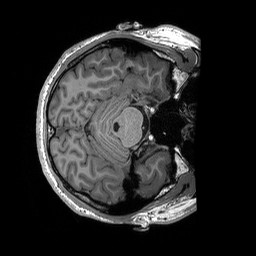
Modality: T1w
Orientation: axial
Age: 21
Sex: male
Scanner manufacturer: siemens
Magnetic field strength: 3 T
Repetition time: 2.53 s
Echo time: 0.00227 s